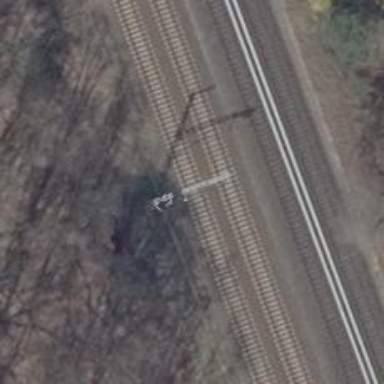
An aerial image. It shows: Milestone along the railway with catenary mast.